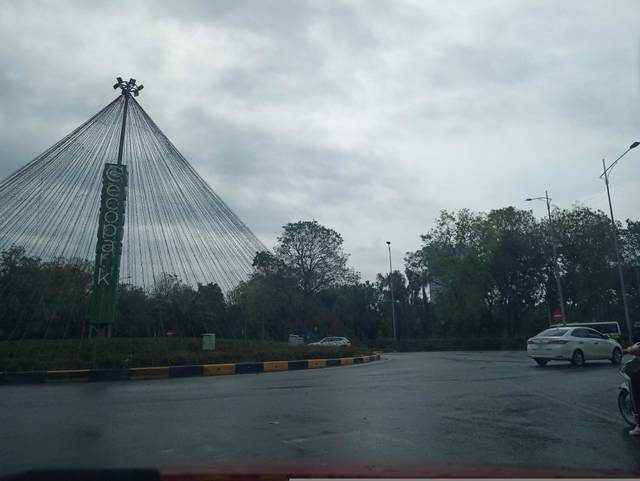
Region: Vietnam
Coordinates: 20.972, 105.93